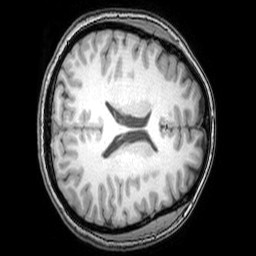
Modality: T1w
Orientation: axial
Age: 26
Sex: female
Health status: healthy
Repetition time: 0.081 s
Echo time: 0.037 s